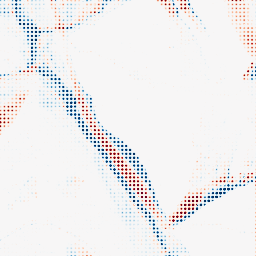
Category: morphological
Decomposition family: morphological_ellipse
Decomposition parameters: operation: average
width: 5
height: 30
Upsampling method: sinc_blackman
Upsampling parameters: scale: 8
kernel_size: 4
Upsampling scale: 8